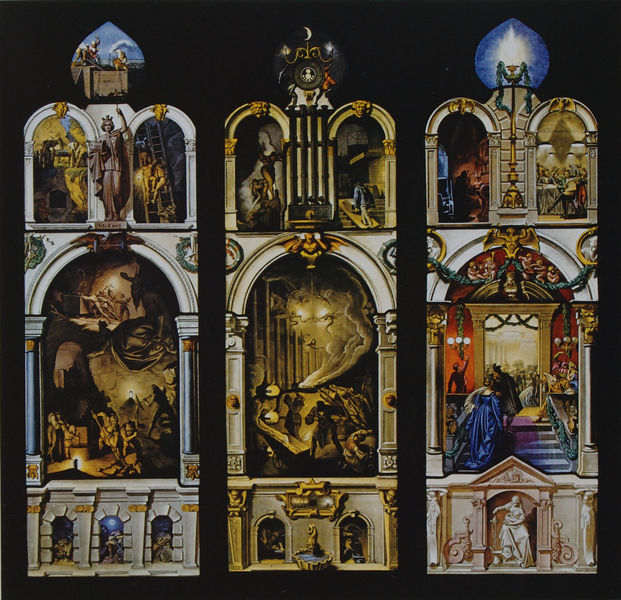
Titel: Die Gewinnung und die Segnungen des Gaslichts
Künstler: August von Kreling
Standort: Nürnberg.
Institution: Germanisches Nationalmuseum
Schlagwörter: blau, feuer, gemälde, himmel, mann, gelb, bunt, fenster, frau, glas, hell, kleid, licht, nacht, schwarz, säulen, rot, ball, beige, gesellschaft, malerei, wand, arm, barock, bibel, geschichte, sockel, bild, erde, kirche, qualm, rauch, sonne, figur, gewand, gold, reich, drei, girlande, krone, renaissance, arbeit, brunnen, engel, skulptur, statue, farbig, bilder, bogen, mauer, figuren, rundbogen, leiter, treppe, treppen, wandmalerei, kerze, lüster, bögen, arkade, mond, flamme, halbmond, knien, beten, altar, arkaden, girlanden, skulpturen, oberschicht, statuen, glasfenster, glasmalerei, schloß, christlich, fegefeuer, hölle, teufel, historismus, heilige, kränze, fresko, niesche, putten, gothik, maria, welt, szenen, sakral, altarbild, testament, dreiteilig, klassisch, tryptichon, unterwelt, unterschicht, bgen, gesimse, ädikulum, akade, kirchenfenster, müssiggang, dreifaltigkeit, retabel, triptychon, altarbilder, gaslicht, golg, himmelsleiter, mittealter, szenenbilder, triptichon, dreifach, bildgeschichte, scène, statues, tryptique, fête, gelb blau, dreigeteilt, mmel, frab, hlle, salles, architekturzitat